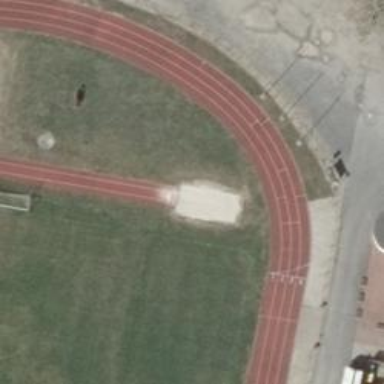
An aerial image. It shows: Long jump athletics pitch for sports and leisure land.